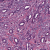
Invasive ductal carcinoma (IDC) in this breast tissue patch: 1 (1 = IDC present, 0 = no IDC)